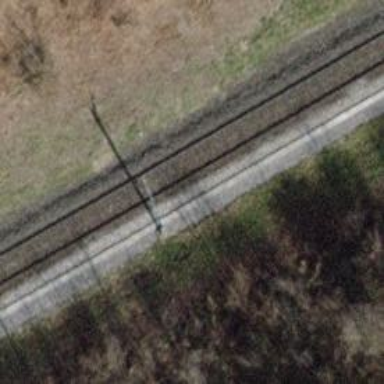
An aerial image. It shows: Single railway track with electrification through contact line.